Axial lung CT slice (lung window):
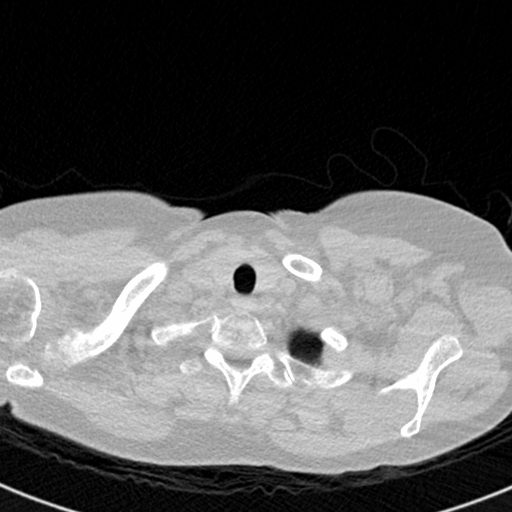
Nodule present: no